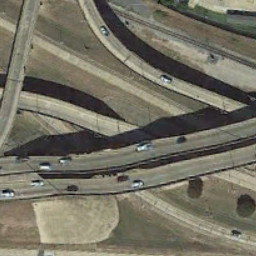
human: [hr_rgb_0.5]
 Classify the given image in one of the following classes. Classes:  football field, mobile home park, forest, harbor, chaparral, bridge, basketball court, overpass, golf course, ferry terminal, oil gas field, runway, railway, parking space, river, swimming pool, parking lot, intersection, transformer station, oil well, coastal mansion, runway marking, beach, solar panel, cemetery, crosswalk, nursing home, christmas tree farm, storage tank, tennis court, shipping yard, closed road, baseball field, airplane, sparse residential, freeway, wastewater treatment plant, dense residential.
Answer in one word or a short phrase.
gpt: overpass